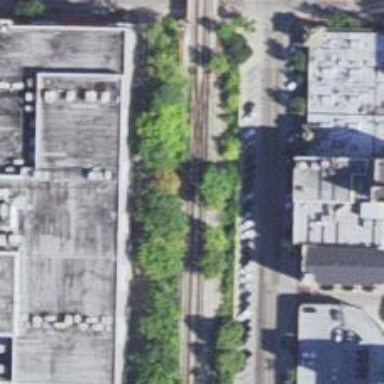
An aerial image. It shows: Railway embankment with electrified rails.